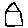
Label: house